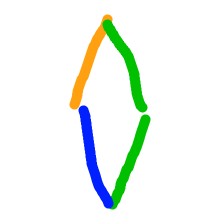
Shape: rhombus